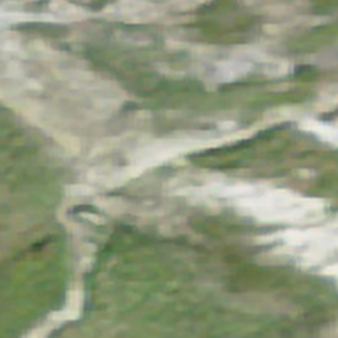
Label: other